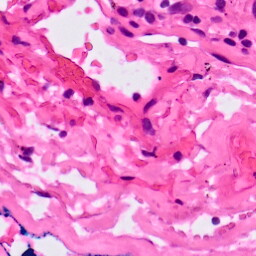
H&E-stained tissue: Lung